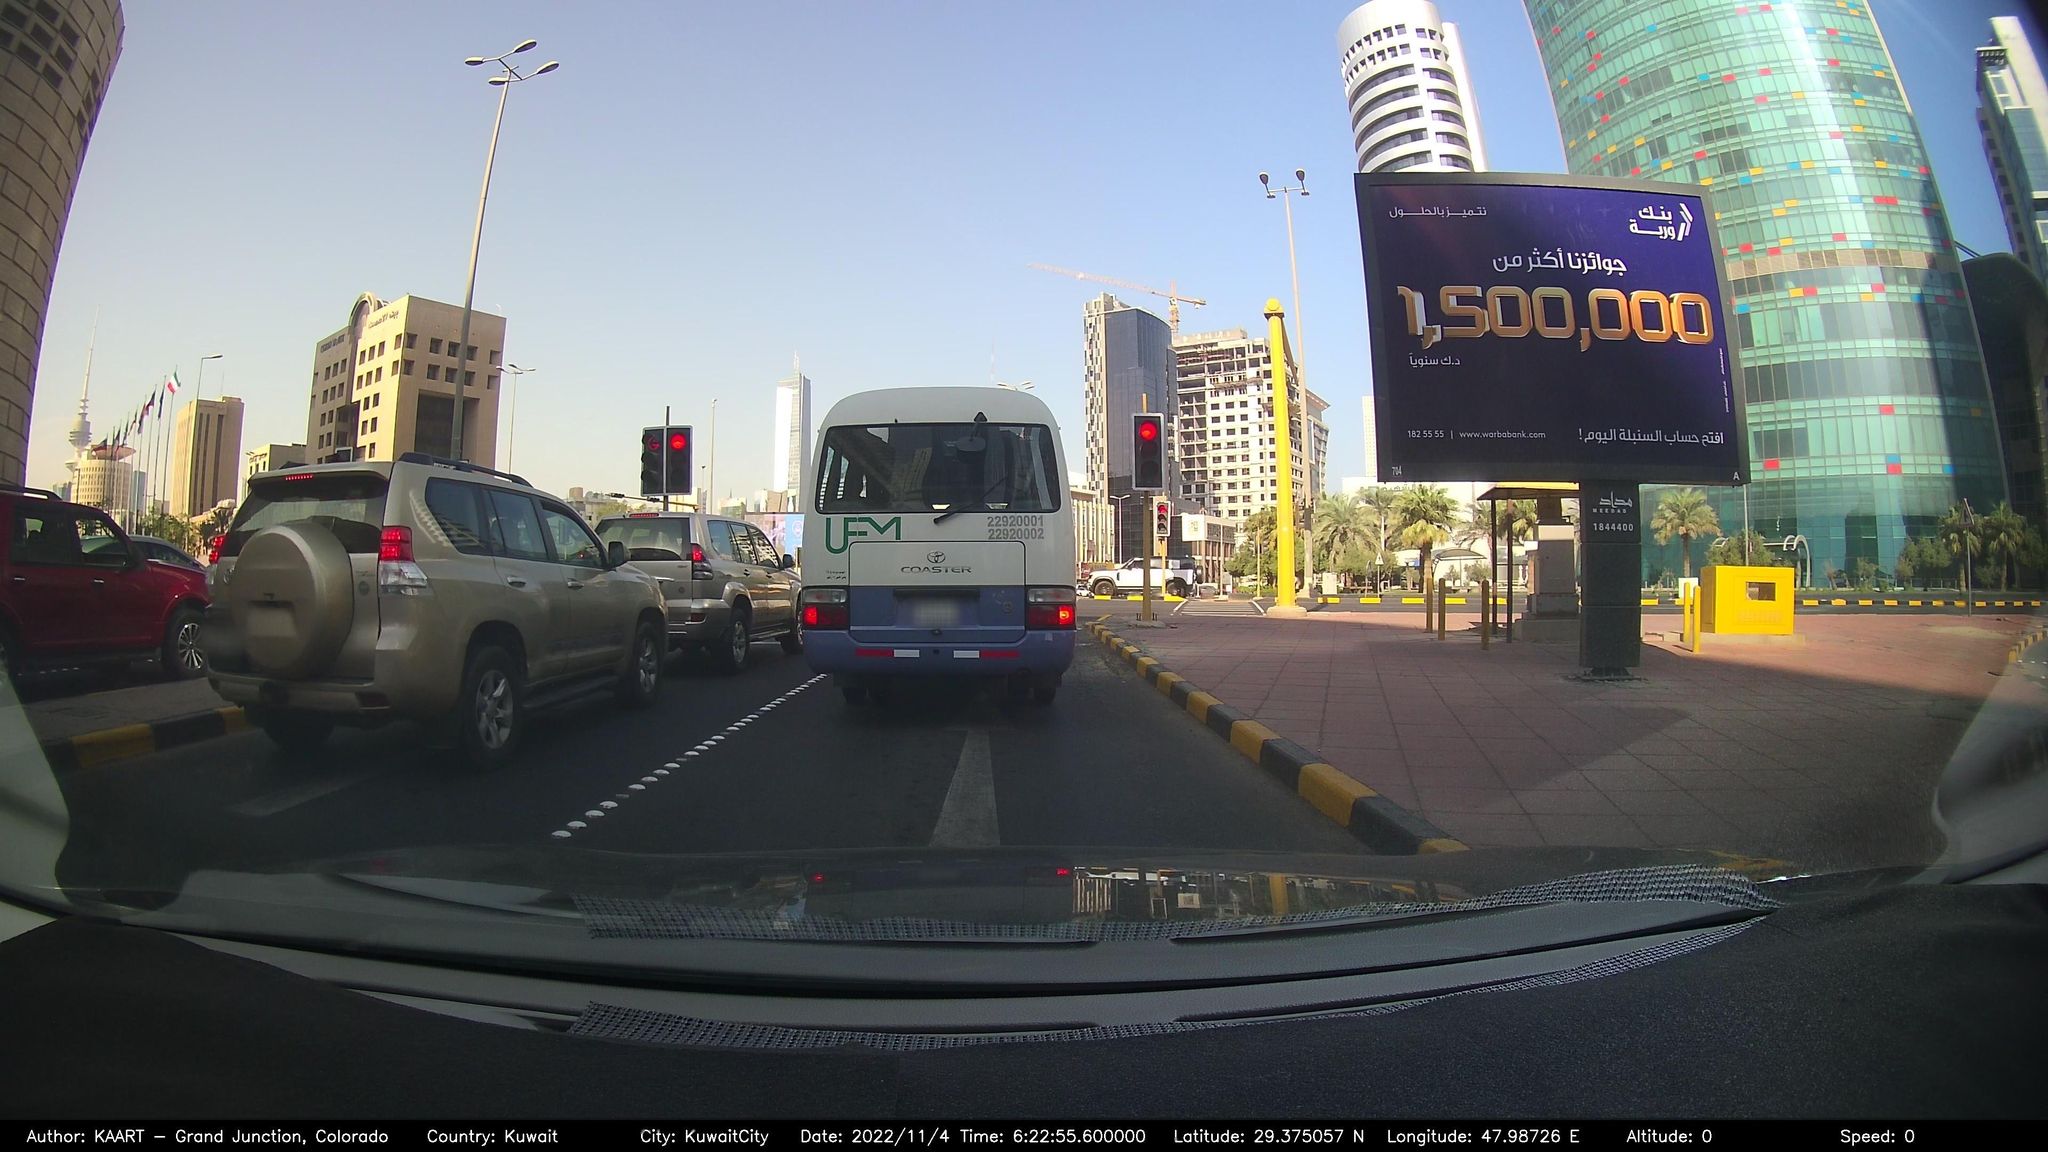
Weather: clear
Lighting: day
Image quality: good
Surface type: driving surface
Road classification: secondary_link
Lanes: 2
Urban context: urban centre
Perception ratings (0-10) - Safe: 6.25, Lively: 5.42, Beautiful: 3.62, Boring: 4.55, Depressing: 9.01, Wealthy: 4.45